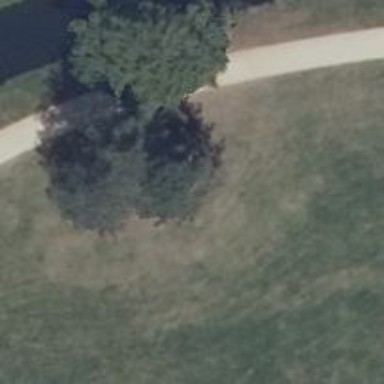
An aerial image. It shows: Evergreen needle-leaved tree.